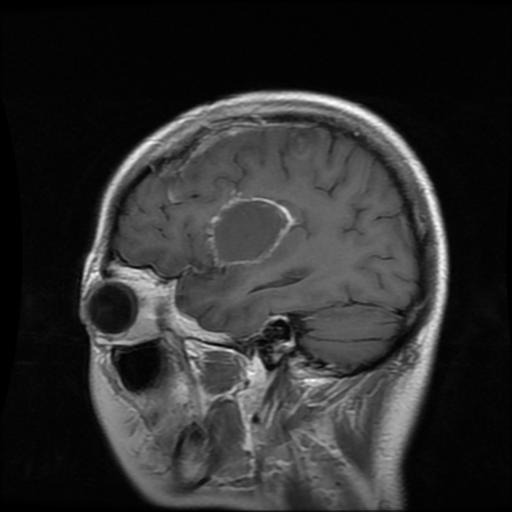
Label: glioma